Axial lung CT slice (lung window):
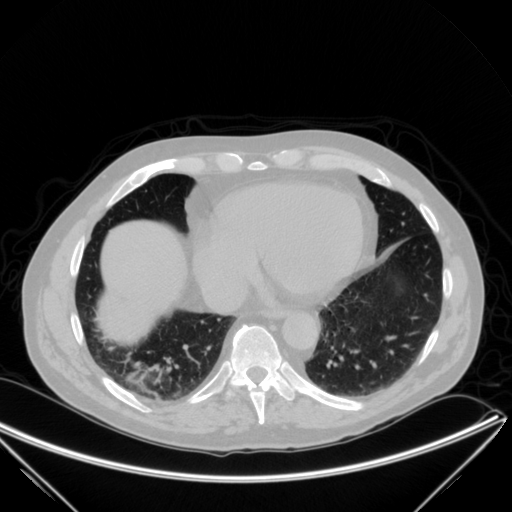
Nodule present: no